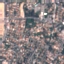
Label: Residential